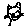
Label: cat